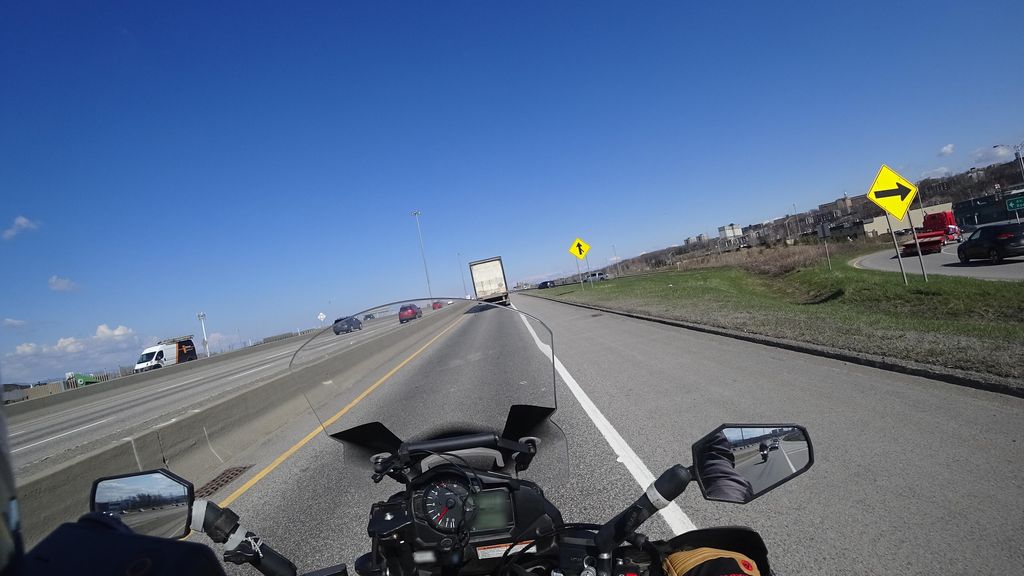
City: quebec_city